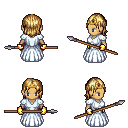
a pixel art fantasy rpg character, female body template, human, tanned skin, underdress, magenta pants, blonde long bangs hairstyle, gold tiara, gold gloves, black shoes, spear, four views (front, back, left, right), 2x2 character sprite sheet, small pixel art, hard edges, no anti-aliasing